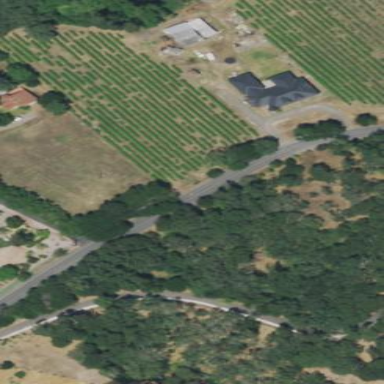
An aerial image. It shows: Vineyard with wine grapes as the main crop.